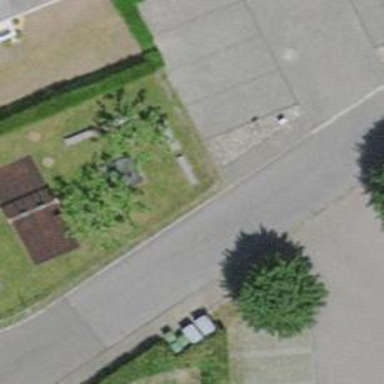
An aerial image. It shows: Concrete bench.